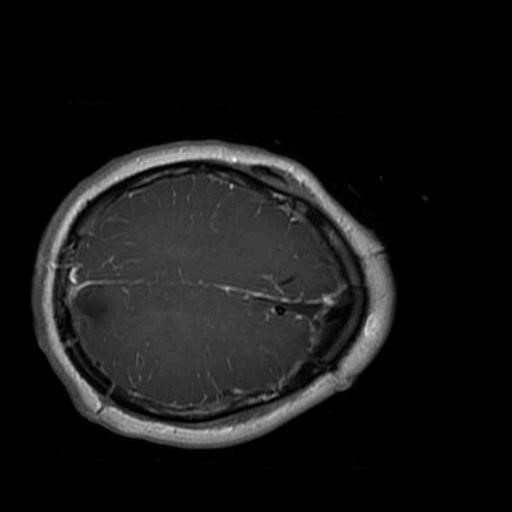
Label: brain_glioma